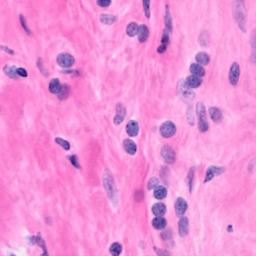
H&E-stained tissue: Breast